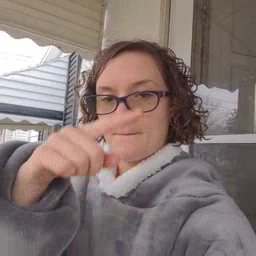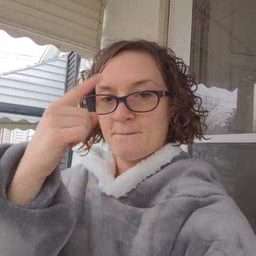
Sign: black